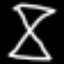
Label: hourglass